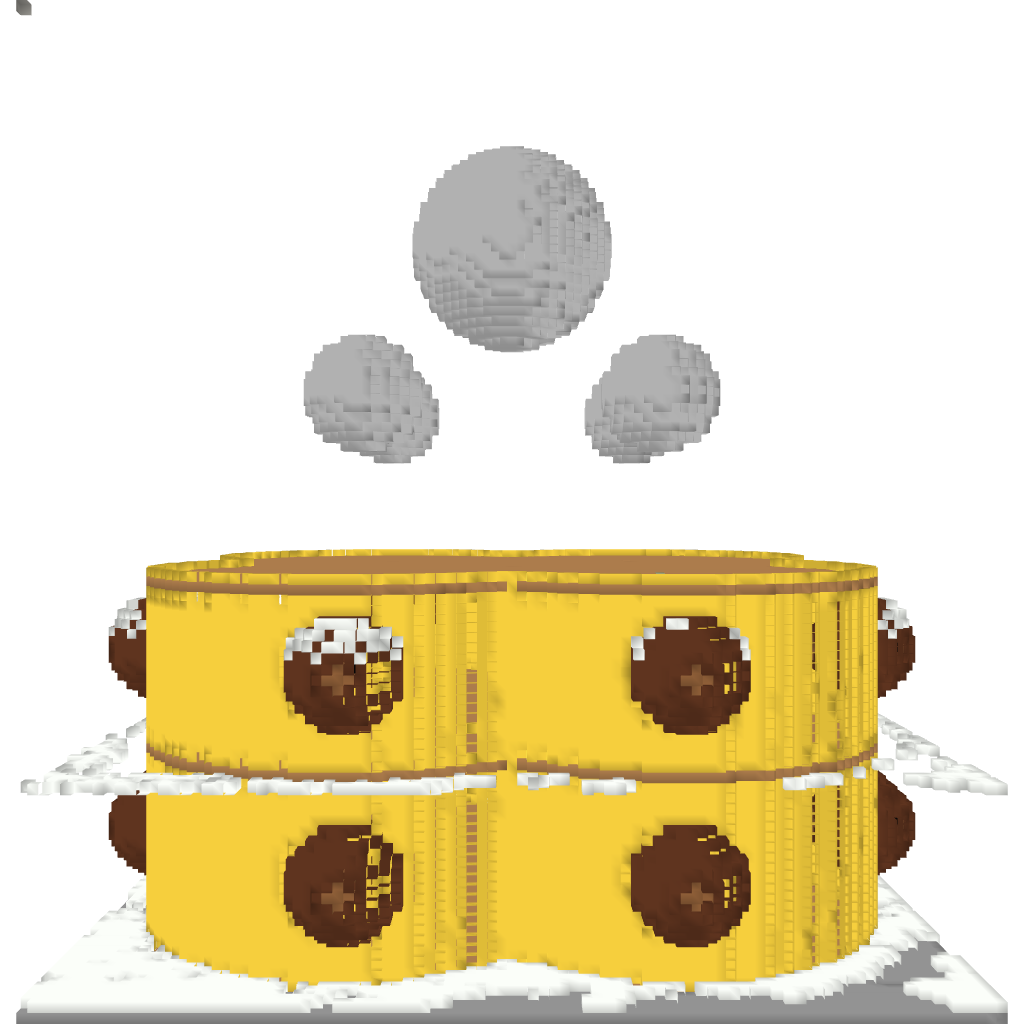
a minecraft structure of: golden-mall